Interaction volume radius: 5 \u00c5
Interaction volume height: 15 \u00c5
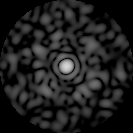
Disorder parameter: 0.8629